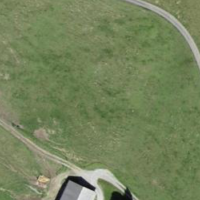
EUNIS habitat code: 23
Species observed at this site:
Galeopsis tetrahit